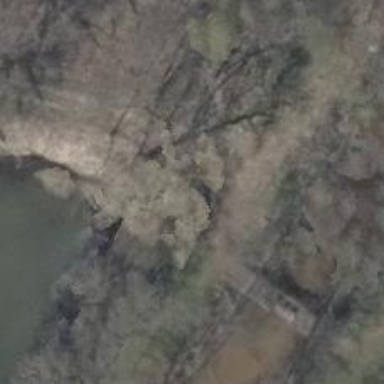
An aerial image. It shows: Embankment track with grass surface. The track is of grade 5.